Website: crate-barrel
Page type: account-selection
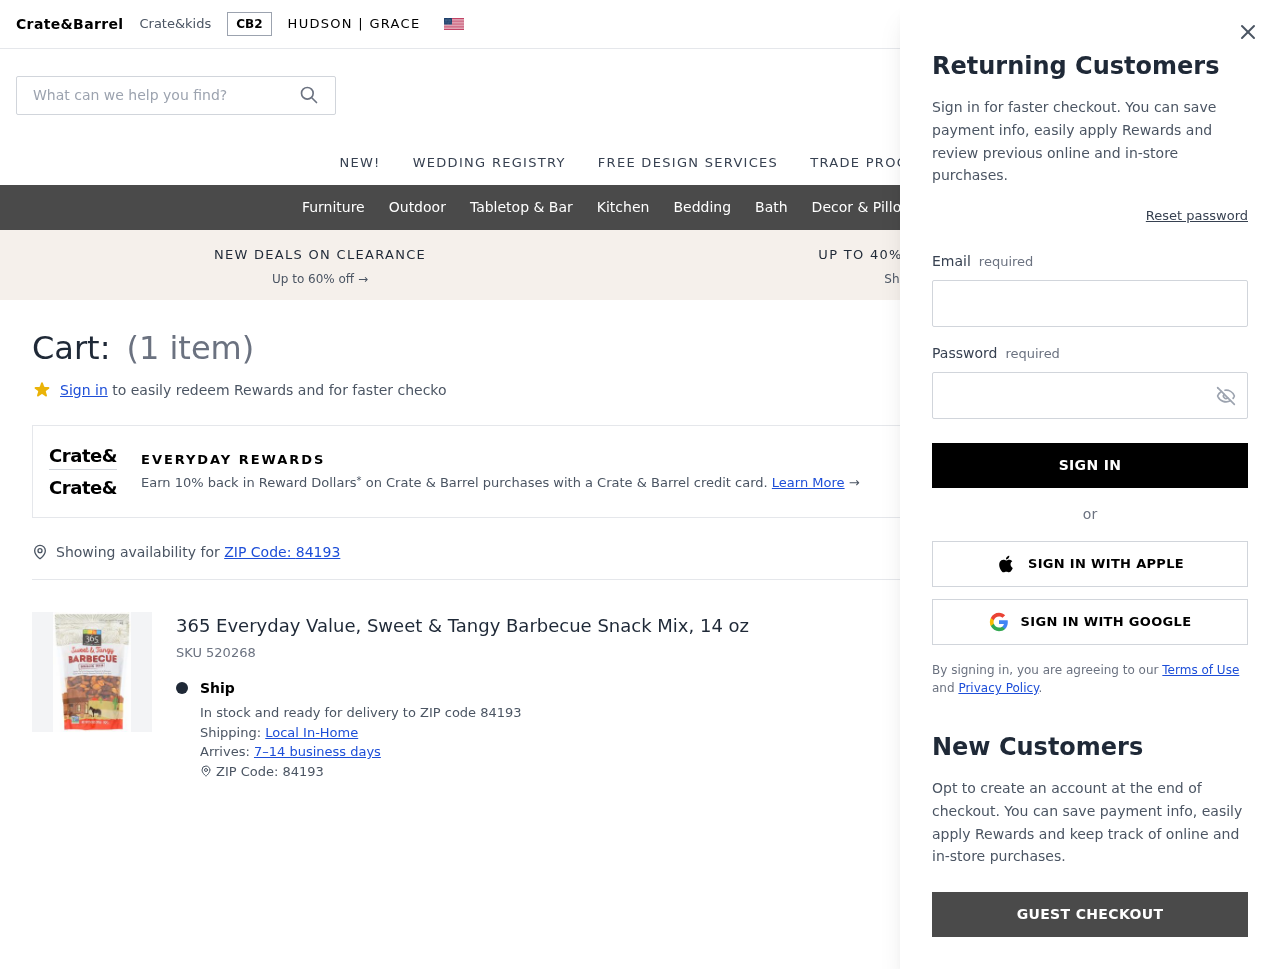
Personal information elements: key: PII_EMAIL
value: kimberly_brown@gmail.com
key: PII_POSTCODE
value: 84193
Product elements: key: PRODUCT1_NAME
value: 365 Everyday Value, Sweet & Tangy Barbecue Snack Mix, 14 oz
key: PRODUCT1_QUANTITY
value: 1
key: PRODUCT1_SKU
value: SKU 520268
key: PRODUCT1_ORIGINAL_PRICE
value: $5.00
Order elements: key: ORDER_NUM_ITEMS
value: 1
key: ORDER_SUBTOTAL
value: $4.00
Search elements: key: HEADER_SEARCH
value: What can we help you find?